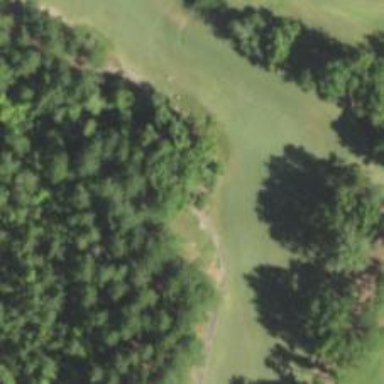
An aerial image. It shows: Pathway for golf carts.